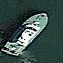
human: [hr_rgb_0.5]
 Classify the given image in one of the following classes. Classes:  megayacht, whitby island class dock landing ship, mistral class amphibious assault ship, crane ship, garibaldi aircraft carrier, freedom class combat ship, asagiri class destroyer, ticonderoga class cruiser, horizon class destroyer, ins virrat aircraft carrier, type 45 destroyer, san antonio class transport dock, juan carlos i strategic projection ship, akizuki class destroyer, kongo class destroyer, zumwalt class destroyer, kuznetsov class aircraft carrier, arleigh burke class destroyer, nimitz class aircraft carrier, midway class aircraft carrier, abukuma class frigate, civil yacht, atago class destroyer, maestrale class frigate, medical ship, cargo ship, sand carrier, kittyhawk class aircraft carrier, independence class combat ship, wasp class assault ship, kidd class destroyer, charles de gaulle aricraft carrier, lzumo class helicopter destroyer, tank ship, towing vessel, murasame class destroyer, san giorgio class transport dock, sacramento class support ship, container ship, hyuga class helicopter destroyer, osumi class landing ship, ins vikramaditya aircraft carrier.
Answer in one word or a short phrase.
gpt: Civil yacht